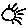
Label: sun